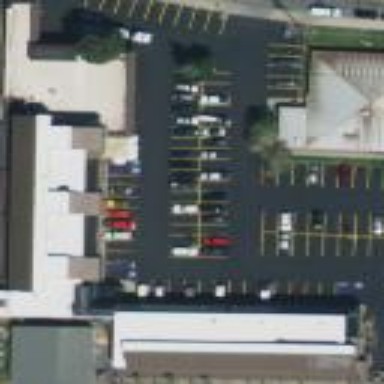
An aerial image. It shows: Retail building.